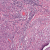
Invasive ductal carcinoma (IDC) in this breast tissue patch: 1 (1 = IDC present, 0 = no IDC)